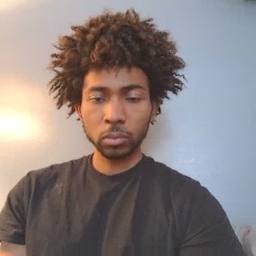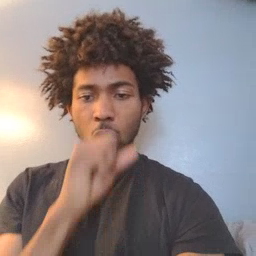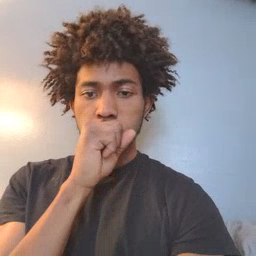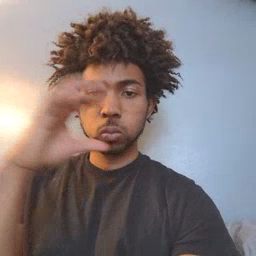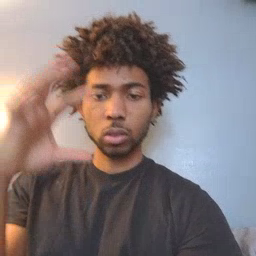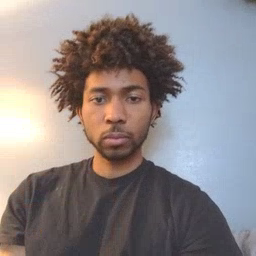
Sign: balloon